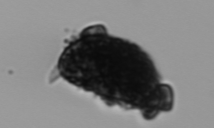
Label: Delphineis